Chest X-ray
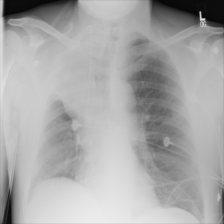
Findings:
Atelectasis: negative
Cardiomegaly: negative
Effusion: negative
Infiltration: negative
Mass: negative
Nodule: negative
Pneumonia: negative
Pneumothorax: negative
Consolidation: positive
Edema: negative
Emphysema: negative
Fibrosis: negative
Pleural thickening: negative
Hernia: negative